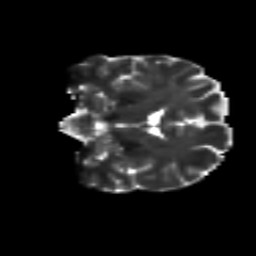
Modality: T2w
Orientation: coronal
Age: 27
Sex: male
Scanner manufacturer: siemens
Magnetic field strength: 3 T
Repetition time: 8.6 s
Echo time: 0.095 s